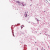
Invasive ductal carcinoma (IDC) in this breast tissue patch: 0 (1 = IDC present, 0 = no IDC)